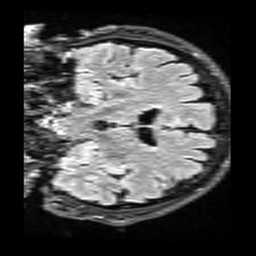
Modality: FLAIR
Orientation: coronal
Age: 69
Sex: male
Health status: healthy
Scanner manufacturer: siemens
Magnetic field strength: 3 T
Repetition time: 9 s
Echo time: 0.088 s